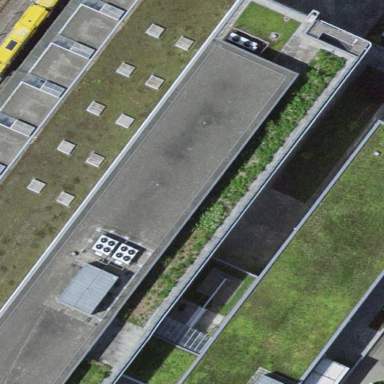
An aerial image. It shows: Building with flat roof.